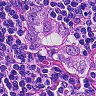
Metastatic tissue present: yes